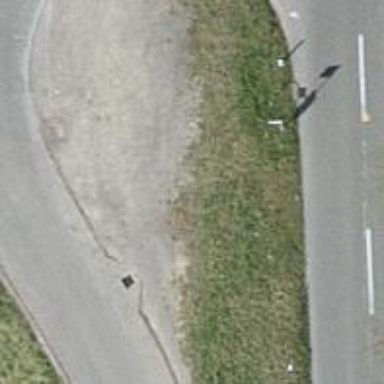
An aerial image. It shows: Bus stop with platform for public transport.